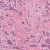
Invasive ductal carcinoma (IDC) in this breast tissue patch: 1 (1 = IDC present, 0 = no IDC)